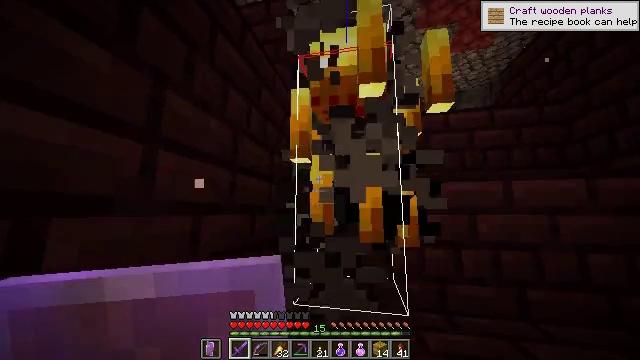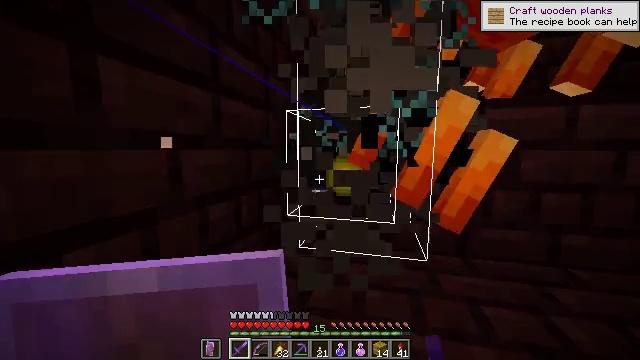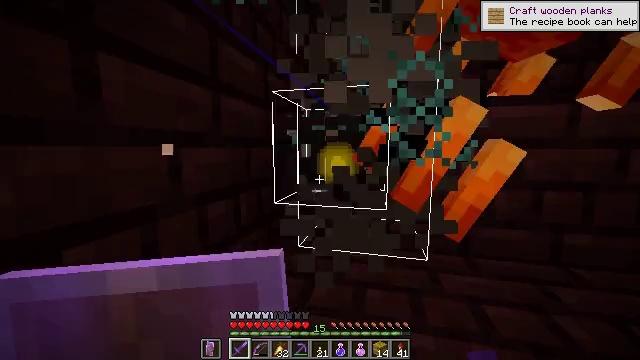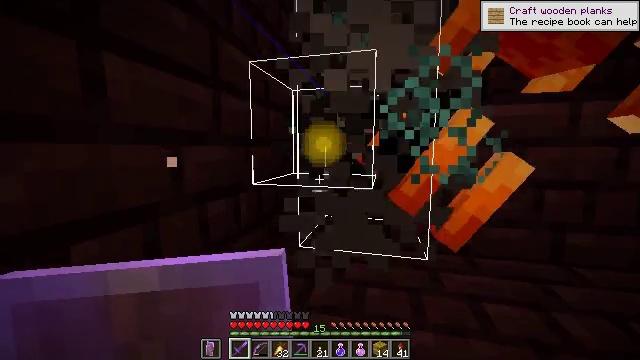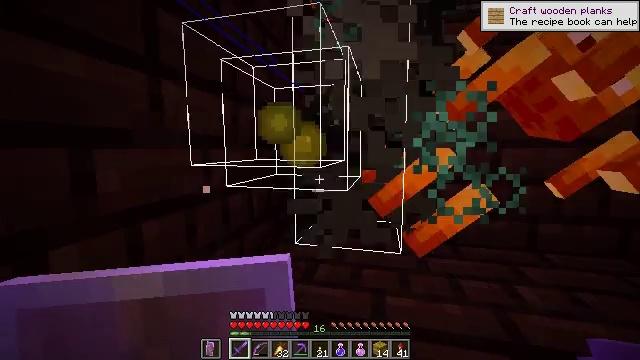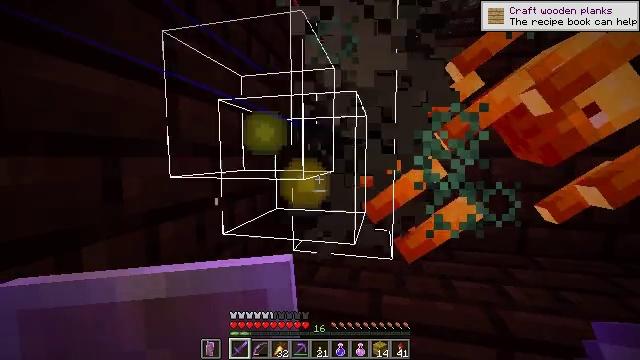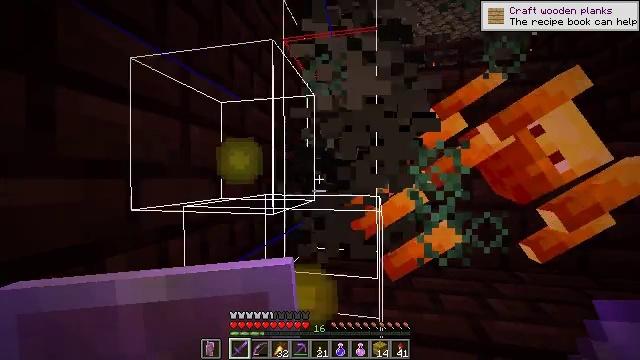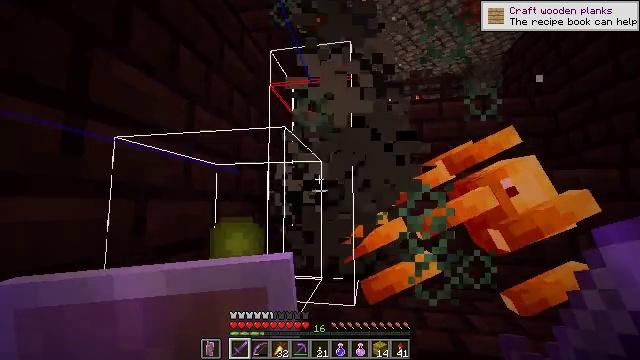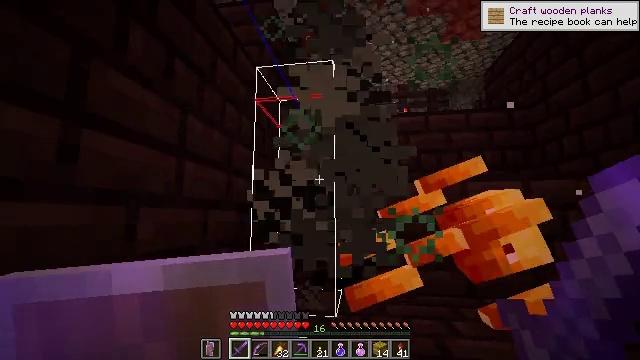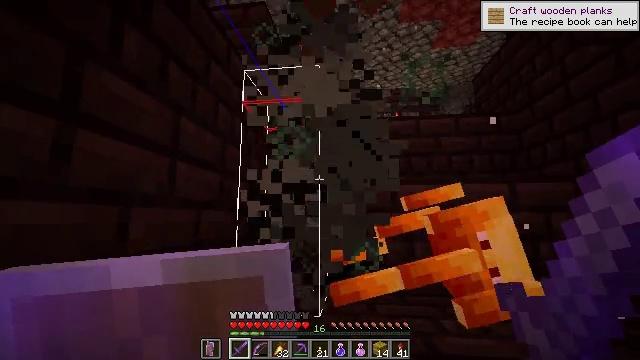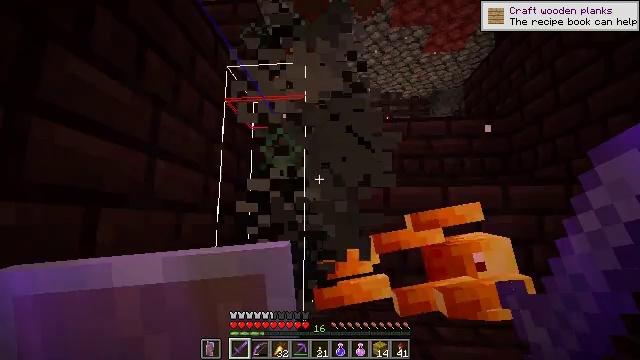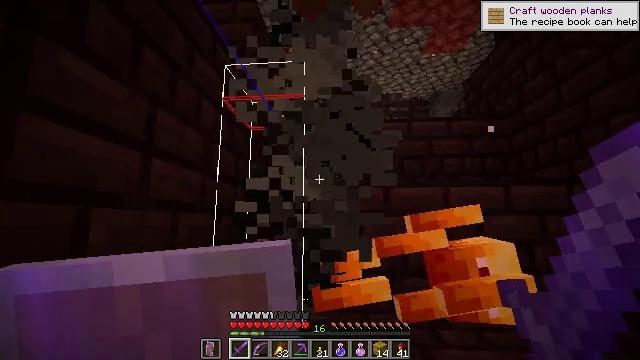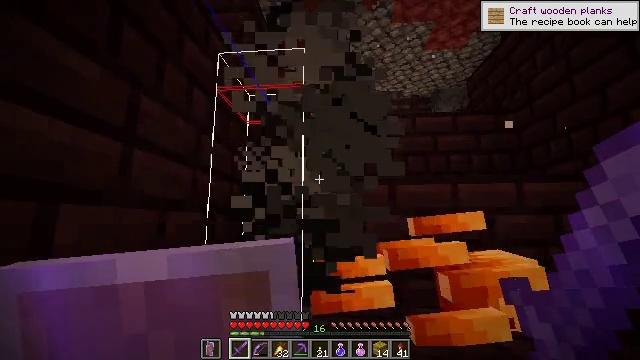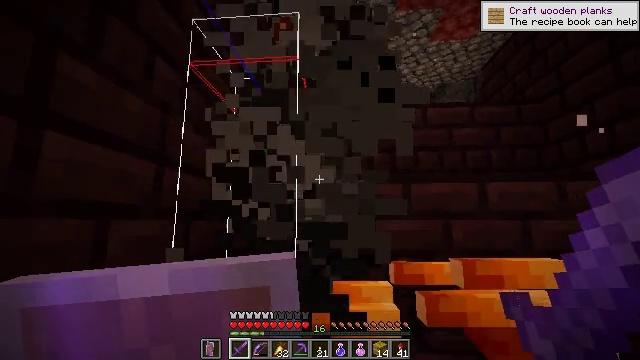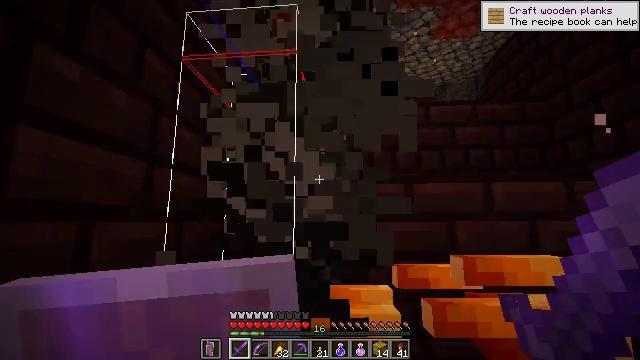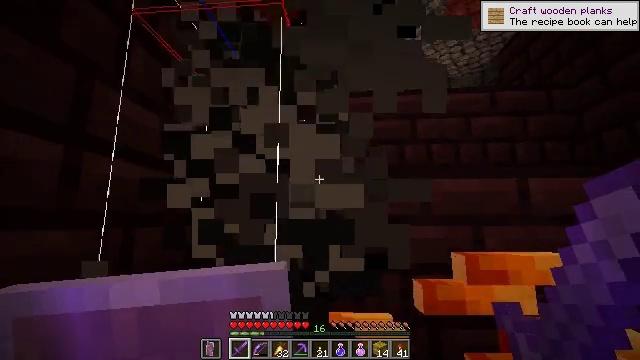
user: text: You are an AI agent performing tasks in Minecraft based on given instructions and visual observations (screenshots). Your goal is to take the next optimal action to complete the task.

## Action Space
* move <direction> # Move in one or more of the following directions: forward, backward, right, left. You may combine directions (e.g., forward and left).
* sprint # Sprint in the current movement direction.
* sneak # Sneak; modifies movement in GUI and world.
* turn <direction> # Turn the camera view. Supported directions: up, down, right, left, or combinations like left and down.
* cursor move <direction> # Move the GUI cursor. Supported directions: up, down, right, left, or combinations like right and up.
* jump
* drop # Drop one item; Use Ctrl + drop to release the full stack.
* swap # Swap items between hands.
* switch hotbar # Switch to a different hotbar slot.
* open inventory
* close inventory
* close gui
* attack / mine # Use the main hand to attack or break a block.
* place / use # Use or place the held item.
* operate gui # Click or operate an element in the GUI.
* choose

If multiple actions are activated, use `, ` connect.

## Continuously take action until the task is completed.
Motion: motion action
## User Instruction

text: Clear the fire from the area.
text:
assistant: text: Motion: turn left and down
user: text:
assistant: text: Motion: move back
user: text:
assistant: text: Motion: move back
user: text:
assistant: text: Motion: move back
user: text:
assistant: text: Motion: move back, turn up
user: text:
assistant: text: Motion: turn right and up
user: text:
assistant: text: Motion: turn right and up
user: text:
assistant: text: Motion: turn right and up
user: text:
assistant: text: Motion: turn right
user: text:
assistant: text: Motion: move forward, turn right
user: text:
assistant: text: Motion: move forward
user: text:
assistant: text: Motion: move forward
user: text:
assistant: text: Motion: move forward
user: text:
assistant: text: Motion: move forward
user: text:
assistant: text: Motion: move forward
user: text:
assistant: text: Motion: move forward
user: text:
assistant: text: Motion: move forward
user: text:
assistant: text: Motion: move forward
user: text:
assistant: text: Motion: move forward
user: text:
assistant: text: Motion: no_op
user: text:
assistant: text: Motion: no_op
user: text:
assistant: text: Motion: turn left
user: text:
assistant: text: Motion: turn left
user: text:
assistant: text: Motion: turn left and down
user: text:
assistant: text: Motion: turn left and down
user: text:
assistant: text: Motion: turn left and up
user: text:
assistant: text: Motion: turn left and up
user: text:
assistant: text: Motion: move left
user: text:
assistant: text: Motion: move left
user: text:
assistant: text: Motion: move left